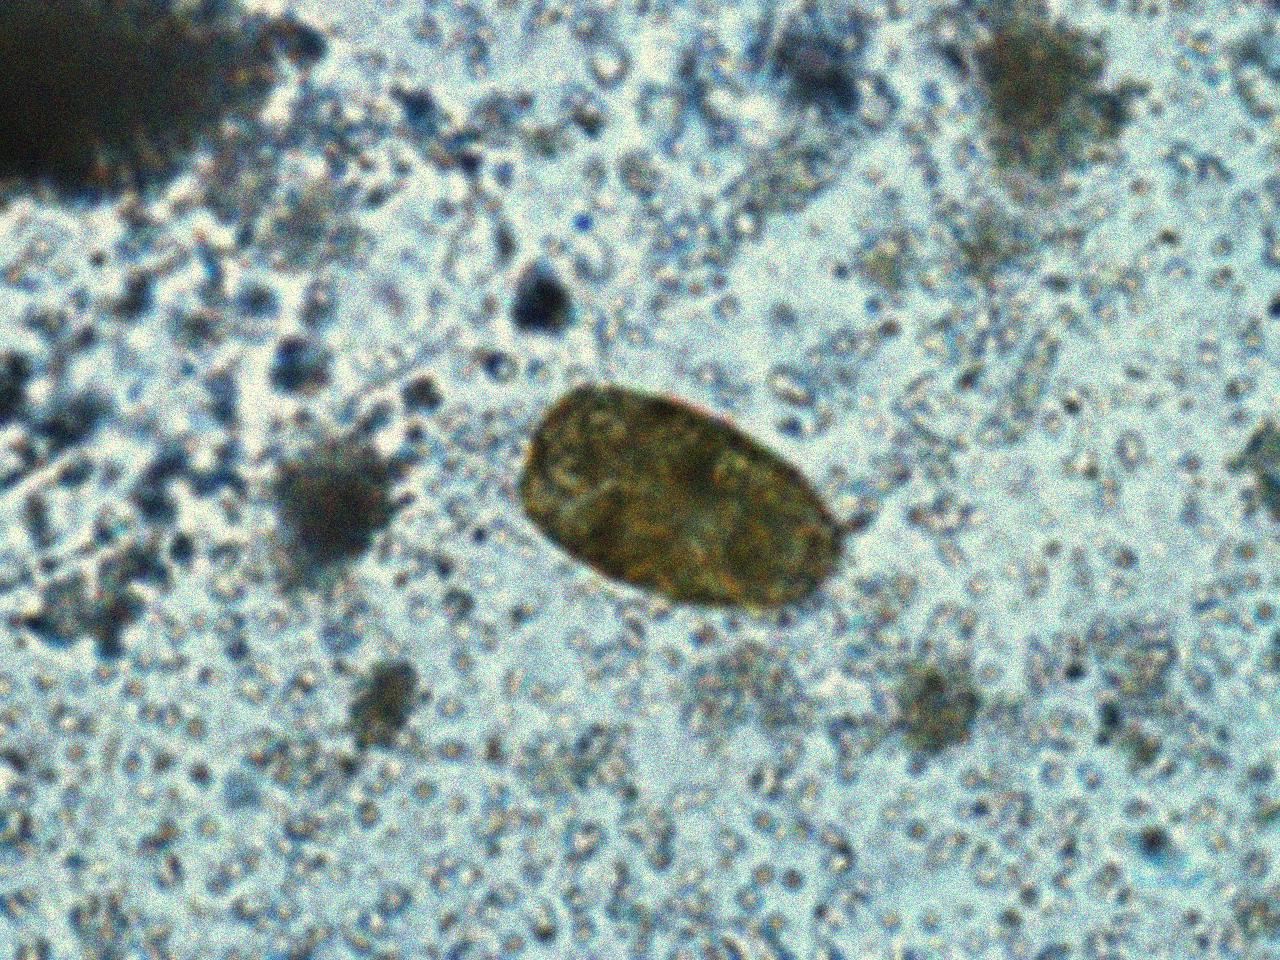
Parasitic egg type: Paragonimus spp